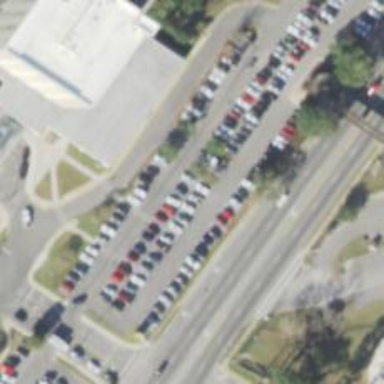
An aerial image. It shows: Parking space.